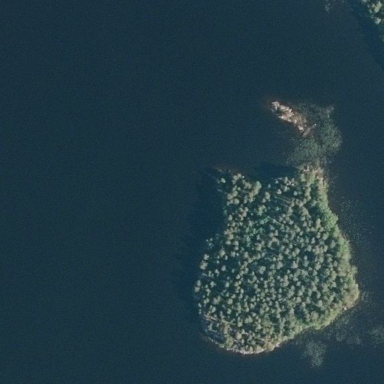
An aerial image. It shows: Islet surrounded by woodland.